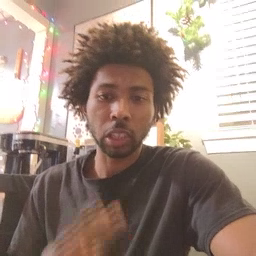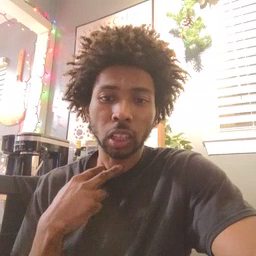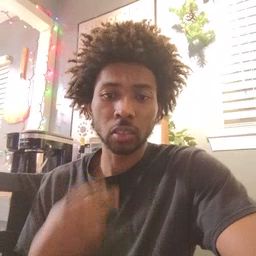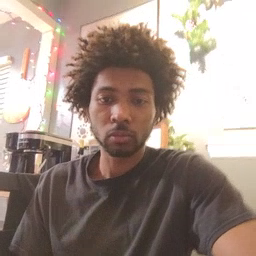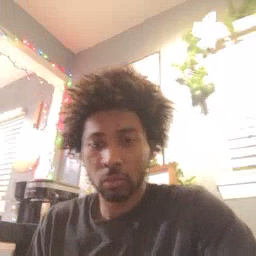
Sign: stuck